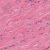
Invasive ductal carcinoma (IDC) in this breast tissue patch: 0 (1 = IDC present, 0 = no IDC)